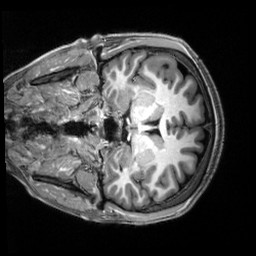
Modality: T1w
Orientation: coronal
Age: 26
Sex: female
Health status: healthy
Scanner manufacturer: siemens
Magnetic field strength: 3 T
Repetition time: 2.5 s
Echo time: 0.00222 s